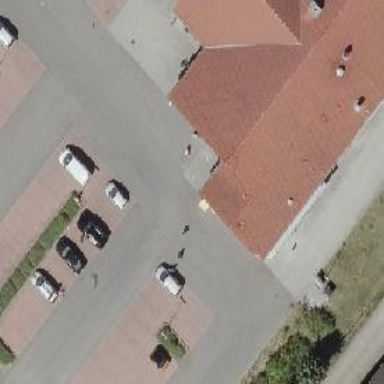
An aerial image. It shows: Bakery.